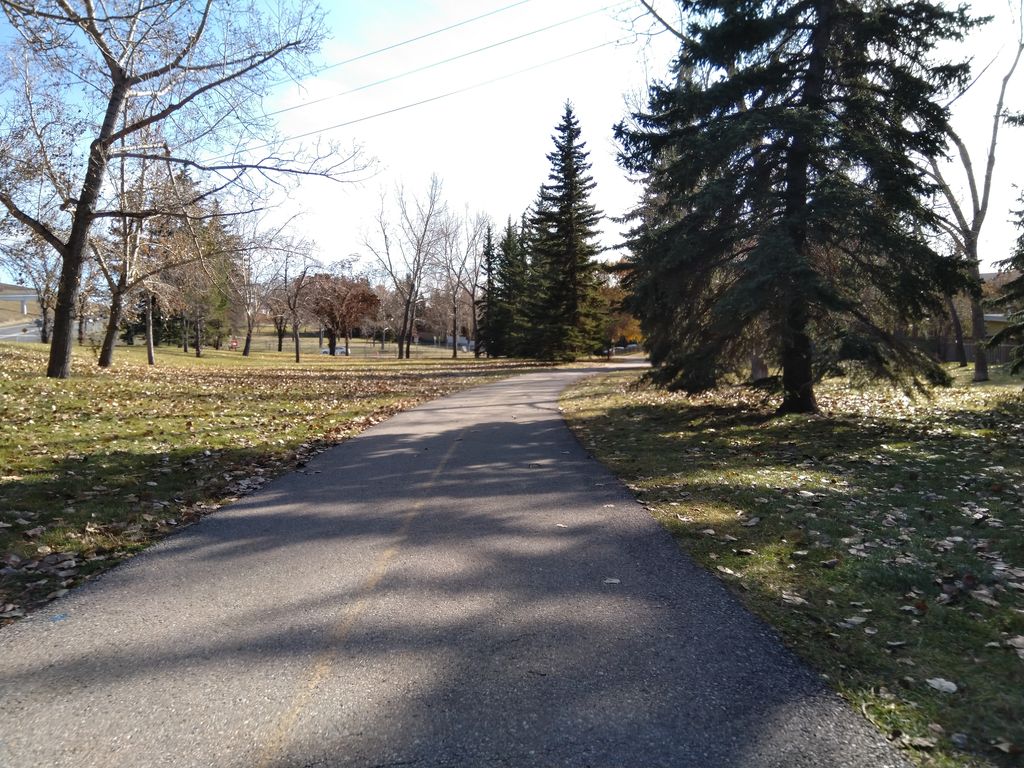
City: calgary